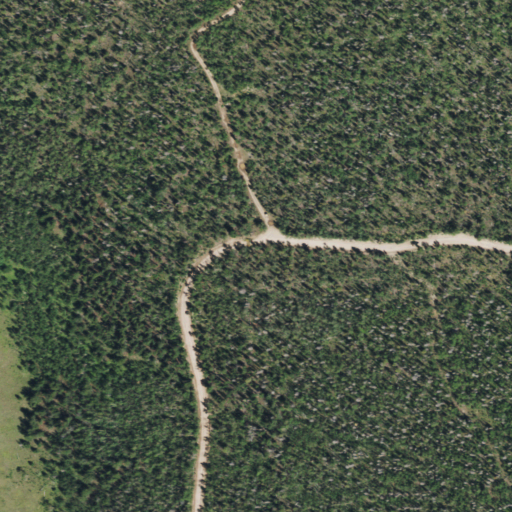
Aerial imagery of gap in Colorado named Carnero Pass containing evergreen forest, deciduous forest, open development, and woody wetlands